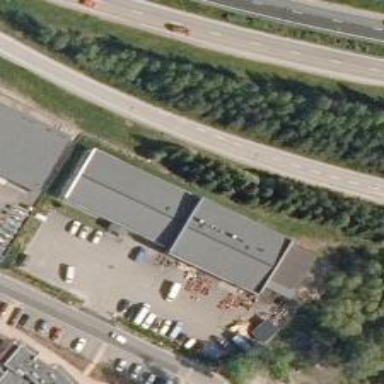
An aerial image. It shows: Shop specializing in machinery.